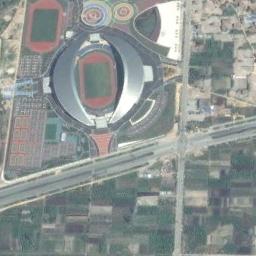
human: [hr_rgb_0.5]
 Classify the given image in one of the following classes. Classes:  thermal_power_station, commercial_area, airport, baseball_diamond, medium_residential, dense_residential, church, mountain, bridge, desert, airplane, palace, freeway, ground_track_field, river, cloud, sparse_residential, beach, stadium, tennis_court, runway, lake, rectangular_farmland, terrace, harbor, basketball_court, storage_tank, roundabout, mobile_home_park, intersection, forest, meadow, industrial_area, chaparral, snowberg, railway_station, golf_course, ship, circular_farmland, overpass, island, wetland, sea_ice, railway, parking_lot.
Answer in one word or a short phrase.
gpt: stadium